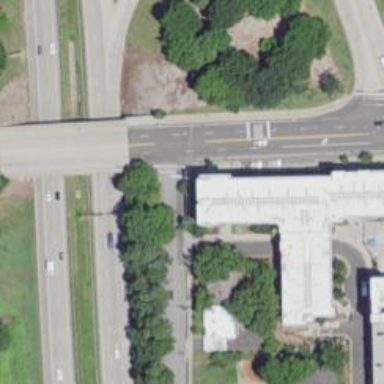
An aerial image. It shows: Stop road.